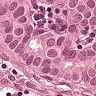
Metastatic tissue present: yes